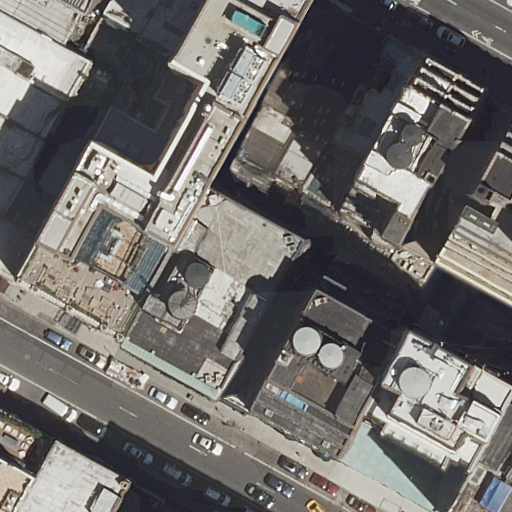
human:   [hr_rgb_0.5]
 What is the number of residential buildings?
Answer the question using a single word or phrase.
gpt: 23

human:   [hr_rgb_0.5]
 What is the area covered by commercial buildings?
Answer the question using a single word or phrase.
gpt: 0m2

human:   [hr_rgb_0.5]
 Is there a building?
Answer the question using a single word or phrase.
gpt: yes

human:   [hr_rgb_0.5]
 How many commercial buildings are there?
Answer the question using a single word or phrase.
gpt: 0

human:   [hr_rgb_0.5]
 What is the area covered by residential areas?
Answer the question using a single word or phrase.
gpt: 0m2

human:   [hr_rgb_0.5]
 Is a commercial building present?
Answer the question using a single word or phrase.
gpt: no

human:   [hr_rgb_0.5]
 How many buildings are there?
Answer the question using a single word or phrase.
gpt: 23

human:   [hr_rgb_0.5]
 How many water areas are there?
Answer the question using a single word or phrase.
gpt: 0

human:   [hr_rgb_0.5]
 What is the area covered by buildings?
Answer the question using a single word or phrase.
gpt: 8115m2

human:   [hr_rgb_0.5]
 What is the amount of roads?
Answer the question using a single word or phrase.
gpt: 3

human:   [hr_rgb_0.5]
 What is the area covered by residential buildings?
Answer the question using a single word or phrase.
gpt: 8115m2

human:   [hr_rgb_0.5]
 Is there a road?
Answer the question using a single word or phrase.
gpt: yes

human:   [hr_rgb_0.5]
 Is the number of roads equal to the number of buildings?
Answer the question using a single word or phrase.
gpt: no

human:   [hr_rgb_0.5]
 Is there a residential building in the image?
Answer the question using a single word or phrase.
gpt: yes

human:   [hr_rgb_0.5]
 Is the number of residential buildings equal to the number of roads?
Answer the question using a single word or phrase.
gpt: no

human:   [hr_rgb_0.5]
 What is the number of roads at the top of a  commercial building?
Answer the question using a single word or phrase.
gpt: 0

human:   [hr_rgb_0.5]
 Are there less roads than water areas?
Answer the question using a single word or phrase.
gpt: no

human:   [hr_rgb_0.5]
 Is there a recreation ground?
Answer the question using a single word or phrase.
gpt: no

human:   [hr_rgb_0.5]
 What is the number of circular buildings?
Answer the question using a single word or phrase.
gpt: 0

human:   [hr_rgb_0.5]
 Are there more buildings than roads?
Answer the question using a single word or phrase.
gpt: yes

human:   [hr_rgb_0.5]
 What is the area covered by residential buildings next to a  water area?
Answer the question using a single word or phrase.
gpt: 0m2

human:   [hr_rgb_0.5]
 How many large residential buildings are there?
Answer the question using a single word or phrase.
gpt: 6

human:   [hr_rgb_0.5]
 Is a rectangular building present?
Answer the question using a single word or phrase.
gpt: yes

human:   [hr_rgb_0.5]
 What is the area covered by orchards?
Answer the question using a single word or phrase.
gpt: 0m2

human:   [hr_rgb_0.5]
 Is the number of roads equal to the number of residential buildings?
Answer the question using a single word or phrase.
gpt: no

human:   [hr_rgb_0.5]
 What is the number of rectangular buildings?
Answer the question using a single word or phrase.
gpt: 19

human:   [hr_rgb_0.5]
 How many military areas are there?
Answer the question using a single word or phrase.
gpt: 0

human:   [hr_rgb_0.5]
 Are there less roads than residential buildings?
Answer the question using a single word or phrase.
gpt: yes

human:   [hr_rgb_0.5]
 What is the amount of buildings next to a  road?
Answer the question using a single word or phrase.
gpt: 23

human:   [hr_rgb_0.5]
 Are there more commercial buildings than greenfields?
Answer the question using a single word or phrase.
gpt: no

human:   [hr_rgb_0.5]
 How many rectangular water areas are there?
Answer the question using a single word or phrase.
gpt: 0

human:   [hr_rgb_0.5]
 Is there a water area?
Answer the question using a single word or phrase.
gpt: no

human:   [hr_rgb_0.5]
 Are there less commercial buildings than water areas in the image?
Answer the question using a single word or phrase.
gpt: no

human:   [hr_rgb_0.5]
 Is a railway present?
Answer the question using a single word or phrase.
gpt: no

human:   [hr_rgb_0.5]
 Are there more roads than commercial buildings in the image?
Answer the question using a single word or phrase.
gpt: yes

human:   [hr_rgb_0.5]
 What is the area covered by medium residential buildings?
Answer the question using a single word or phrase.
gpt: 2944m2

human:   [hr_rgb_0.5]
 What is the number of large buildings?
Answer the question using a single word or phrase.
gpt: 6

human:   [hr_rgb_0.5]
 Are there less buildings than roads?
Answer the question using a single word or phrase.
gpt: no

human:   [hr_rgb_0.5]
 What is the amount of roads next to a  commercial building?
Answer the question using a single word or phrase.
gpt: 0

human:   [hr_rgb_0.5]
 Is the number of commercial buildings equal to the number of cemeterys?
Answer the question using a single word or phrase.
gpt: yes

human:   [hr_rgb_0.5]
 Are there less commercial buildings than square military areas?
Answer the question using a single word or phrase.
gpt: no

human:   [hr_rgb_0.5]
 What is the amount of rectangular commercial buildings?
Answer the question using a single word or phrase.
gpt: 0

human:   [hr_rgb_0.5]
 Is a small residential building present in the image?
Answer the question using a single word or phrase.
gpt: yes

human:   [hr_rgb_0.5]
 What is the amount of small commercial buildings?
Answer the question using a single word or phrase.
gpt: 0

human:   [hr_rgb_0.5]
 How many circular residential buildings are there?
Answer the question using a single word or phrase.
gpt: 0

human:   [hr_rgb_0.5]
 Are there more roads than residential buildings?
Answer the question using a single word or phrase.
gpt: no

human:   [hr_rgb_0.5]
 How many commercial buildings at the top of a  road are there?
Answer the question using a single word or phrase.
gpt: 0

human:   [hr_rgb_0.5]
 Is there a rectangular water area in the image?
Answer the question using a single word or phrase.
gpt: no

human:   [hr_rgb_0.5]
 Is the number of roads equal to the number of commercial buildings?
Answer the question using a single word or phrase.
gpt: no

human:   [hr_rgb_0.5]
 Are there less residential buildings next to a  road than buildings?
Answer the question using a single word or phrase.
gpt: no

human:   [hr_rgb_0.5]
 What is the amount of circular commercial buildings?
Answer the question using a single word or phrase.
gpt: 0

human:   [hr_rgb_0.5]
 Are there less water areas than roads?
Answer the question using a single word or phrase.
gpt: yes

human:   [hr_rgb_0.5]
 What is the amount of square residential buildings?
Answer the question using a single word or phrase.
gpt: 0

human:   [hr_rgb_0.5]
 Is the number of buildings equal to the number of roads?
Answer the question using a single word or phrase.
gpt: no

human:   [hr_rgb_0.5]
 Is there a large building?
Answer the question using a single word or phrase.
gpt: yes

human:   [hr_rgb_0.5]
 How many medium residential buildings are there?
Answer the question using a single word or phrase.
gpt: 14

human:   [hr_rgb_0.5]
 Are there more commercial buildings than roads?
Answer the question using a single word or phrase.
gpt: no

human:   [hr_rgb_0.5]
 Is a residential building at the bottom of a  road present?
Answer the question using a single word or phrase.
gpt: yes

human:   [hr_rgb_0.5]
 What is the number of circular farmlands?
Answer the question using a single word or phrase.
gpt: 0

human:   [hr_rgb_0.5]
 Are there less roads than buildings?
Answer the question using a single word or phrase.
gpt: yes

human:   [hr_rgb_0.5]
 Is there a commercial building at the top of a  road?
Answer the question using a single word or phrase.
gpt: no

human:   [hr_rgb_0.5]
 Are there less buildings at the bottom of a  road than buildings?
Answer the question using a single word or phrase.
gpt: yes

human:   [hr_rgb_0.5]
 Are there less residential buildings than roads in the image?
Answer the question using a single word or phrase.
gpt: no

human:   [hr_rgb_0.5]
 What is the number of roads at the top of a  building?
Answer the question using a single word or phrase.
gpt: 2